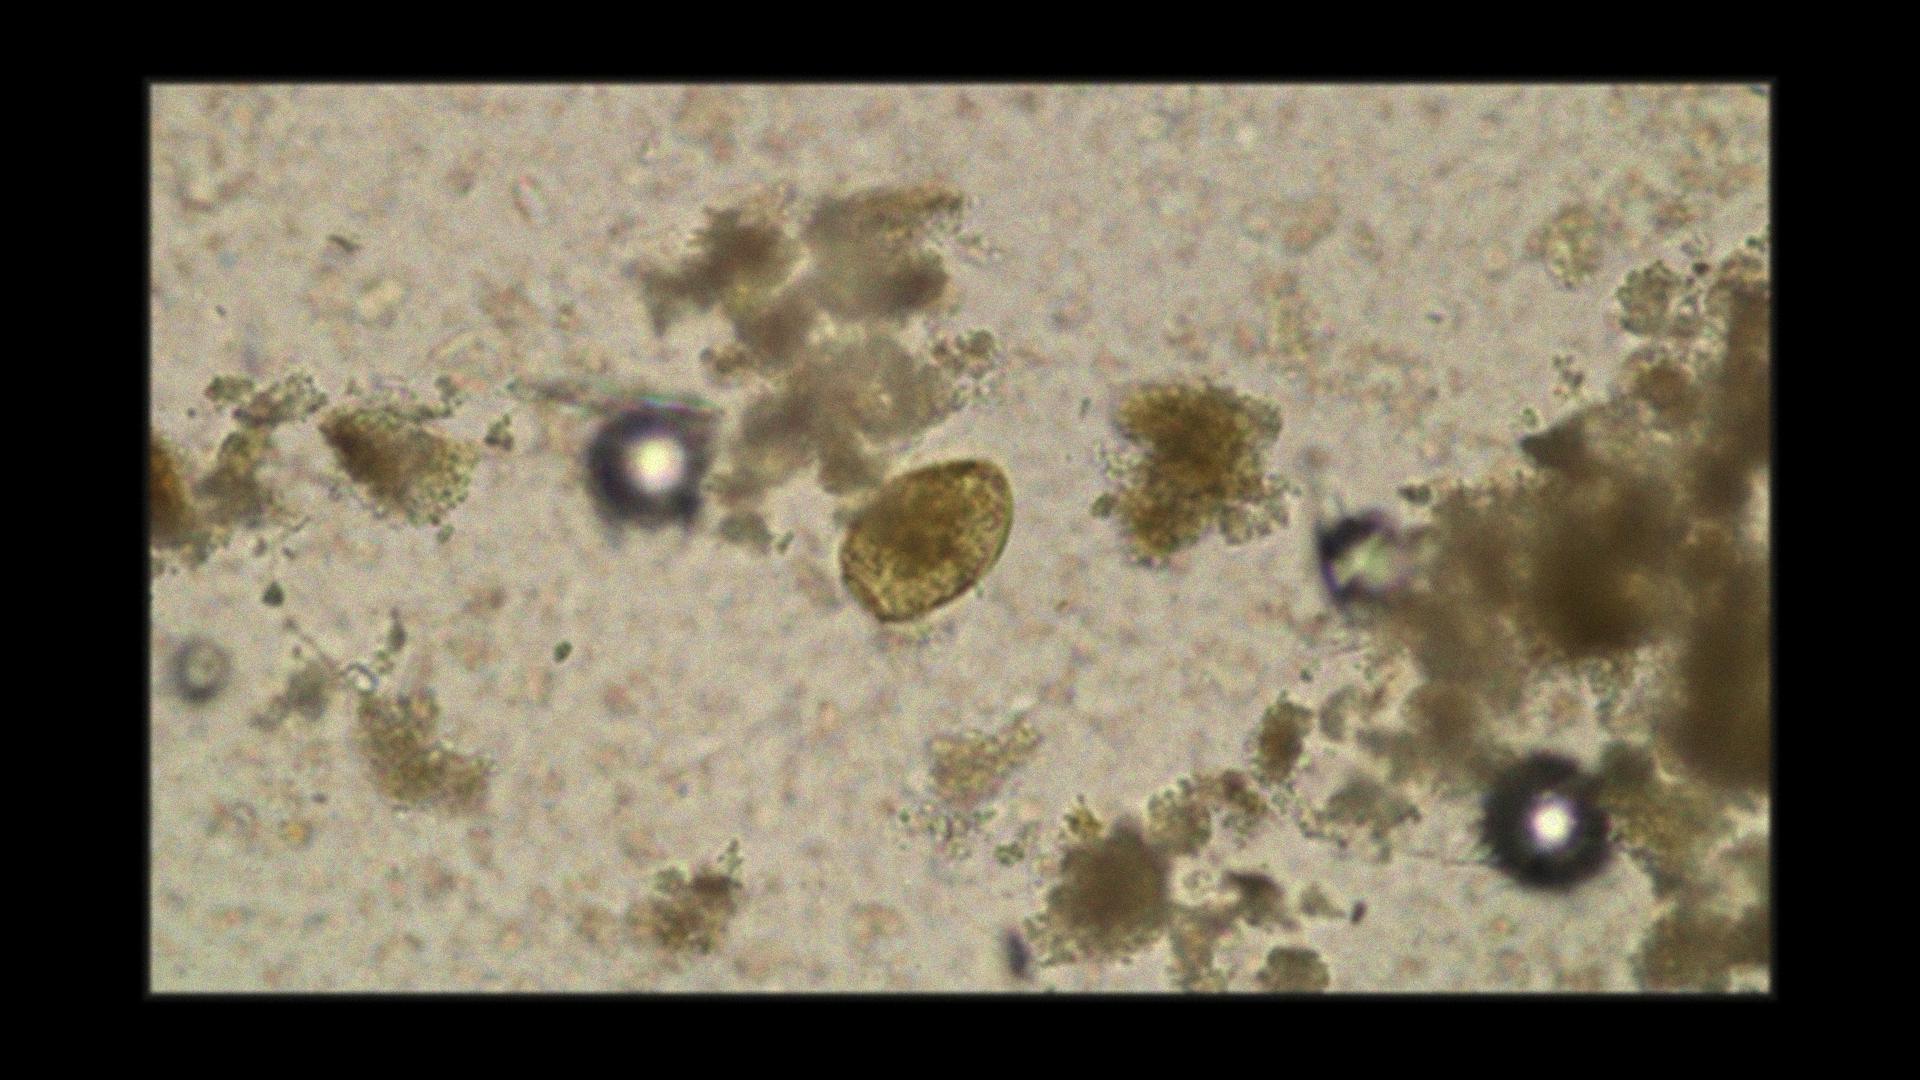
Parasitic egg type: Paragonimus spp